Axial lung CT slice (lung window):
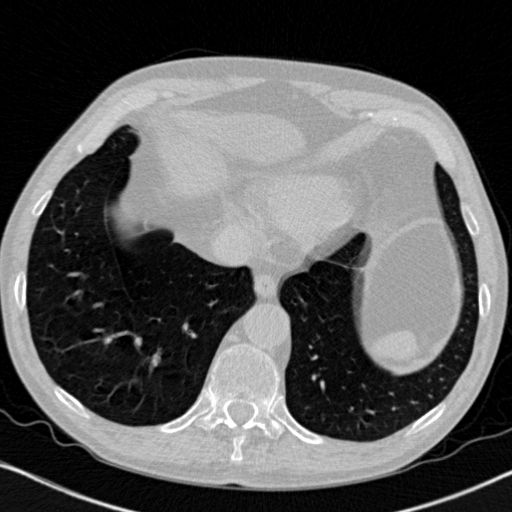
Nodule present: no